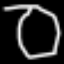
Label: octagon